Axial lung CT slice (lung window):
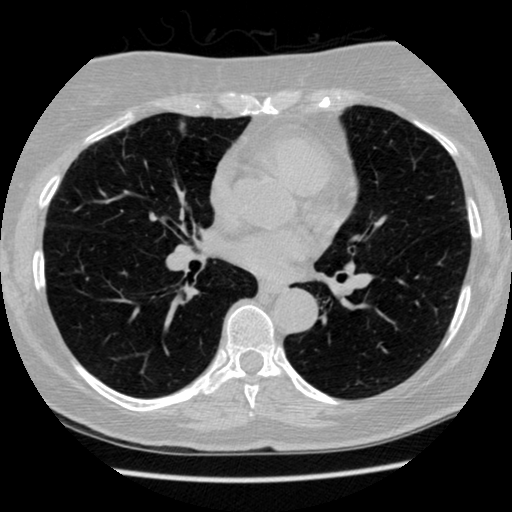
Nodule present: no